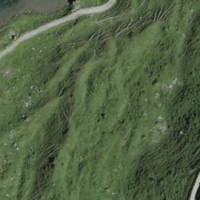
EUNIS habitat code: 23
Species observed at this site:
Dryas octopetala